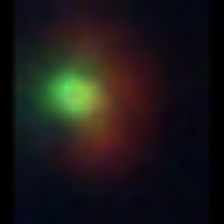
Taxon: NanoPlankton
Group: Other